Question: I have a model called 'evaluation' that 'belongs_to' two other models - 'student' and 'goal'.
While researching how to set up this association for routing, at first I thought a polymorphic association would be best, but now I'm not so sure. My understanding of polymorphic relationships isn't that sturdy, so please correct me if I'm wrong, but it seems that in my case 'evaluations' could 'belong_to' 'student' or 'goal' equally, but that's not really what I want.
In fact, it's important that a given 'evaluation' 'belong_to' both a 'student' a 'goal' simultaneously. The <URL> makes specific mention that it's not a good idea to have triple nested resources:

However, even this caveat is not helpful as in this example 'photos' 'belong_to' 'magazines' which in turn 'belong to' 'publishers' - whereas in my case 'evaluations' should 'belong_to' both 'students' and 'goals' simultaneously.
I tried
'''
resources :students, :goals do
resources :evaluations
end
'''
but that only creates a resource for 'students/evaluations' and 'goals/evaluations' - so my question, then:
'evaluations'
OR
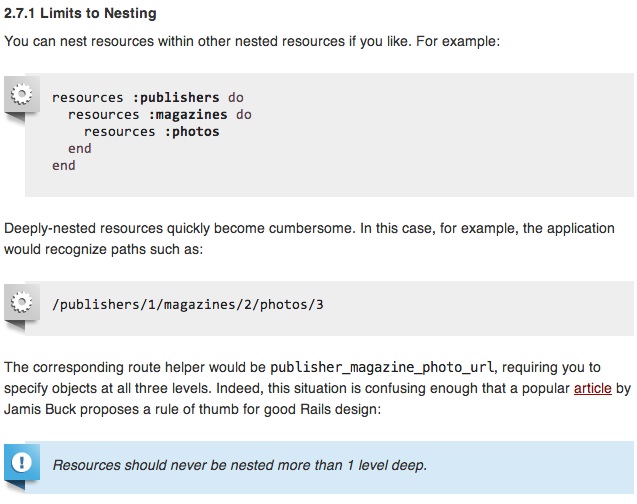
Answer: While <URL> gave a very good answer regarding a solution using polymorphic associations, I wasn't able to make it work for me. In the end I kept 'evaluations' belonging_to 'goals' and 'students' dually. As for routing, the relevant part of my 'routes.rb' looks like this:
'''
resources :students, :goals, :only => :stub do
resources :evaluations, :only => [:new, :create, :edit, :update, :destroy]
end
'''
and generates:
'''
student_evaluations POST /students/:student_id/evaluations(.:format) evaluations#create
new_student_evaluation GET /students/:student_id/evaluations/new(.:format) evaluations#new
edit_student_evaluation GET /students/:student_id/evaluations/:id/edit(.:format) evaluations#edit
student_evaluation PUT /students/:student_id/evaluations/:id(.:format) evaluations#update
DELETE /students/:student_id/evaluations/:id(.:format) evaluations#destroy
goal_evaluations POST /goals/:goal_id/evaluations(.:format) evaluations#create
new_goal_evaluation GET /goals/:goal_id/evaluations/new(.:format) evaluations#new
edit_goal_evaluation GET /goals/:goal_id/evaluations/:id/edit(.:format) evaluations#edit
goal_evaluation PUT /goals/:goal_id/evaluations/:id(.:format) evaluations#update
DELETE /goals/:goal_id/evaluations/:id(.:format) evaluations#destroy
'''
and most importantly generates an evaluation model in the database that looks like this:

so for each 'evaluation' there is a corresponding 'goal_id' 'student_id' simultaneously.